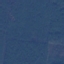
Land use / land cover: Forest